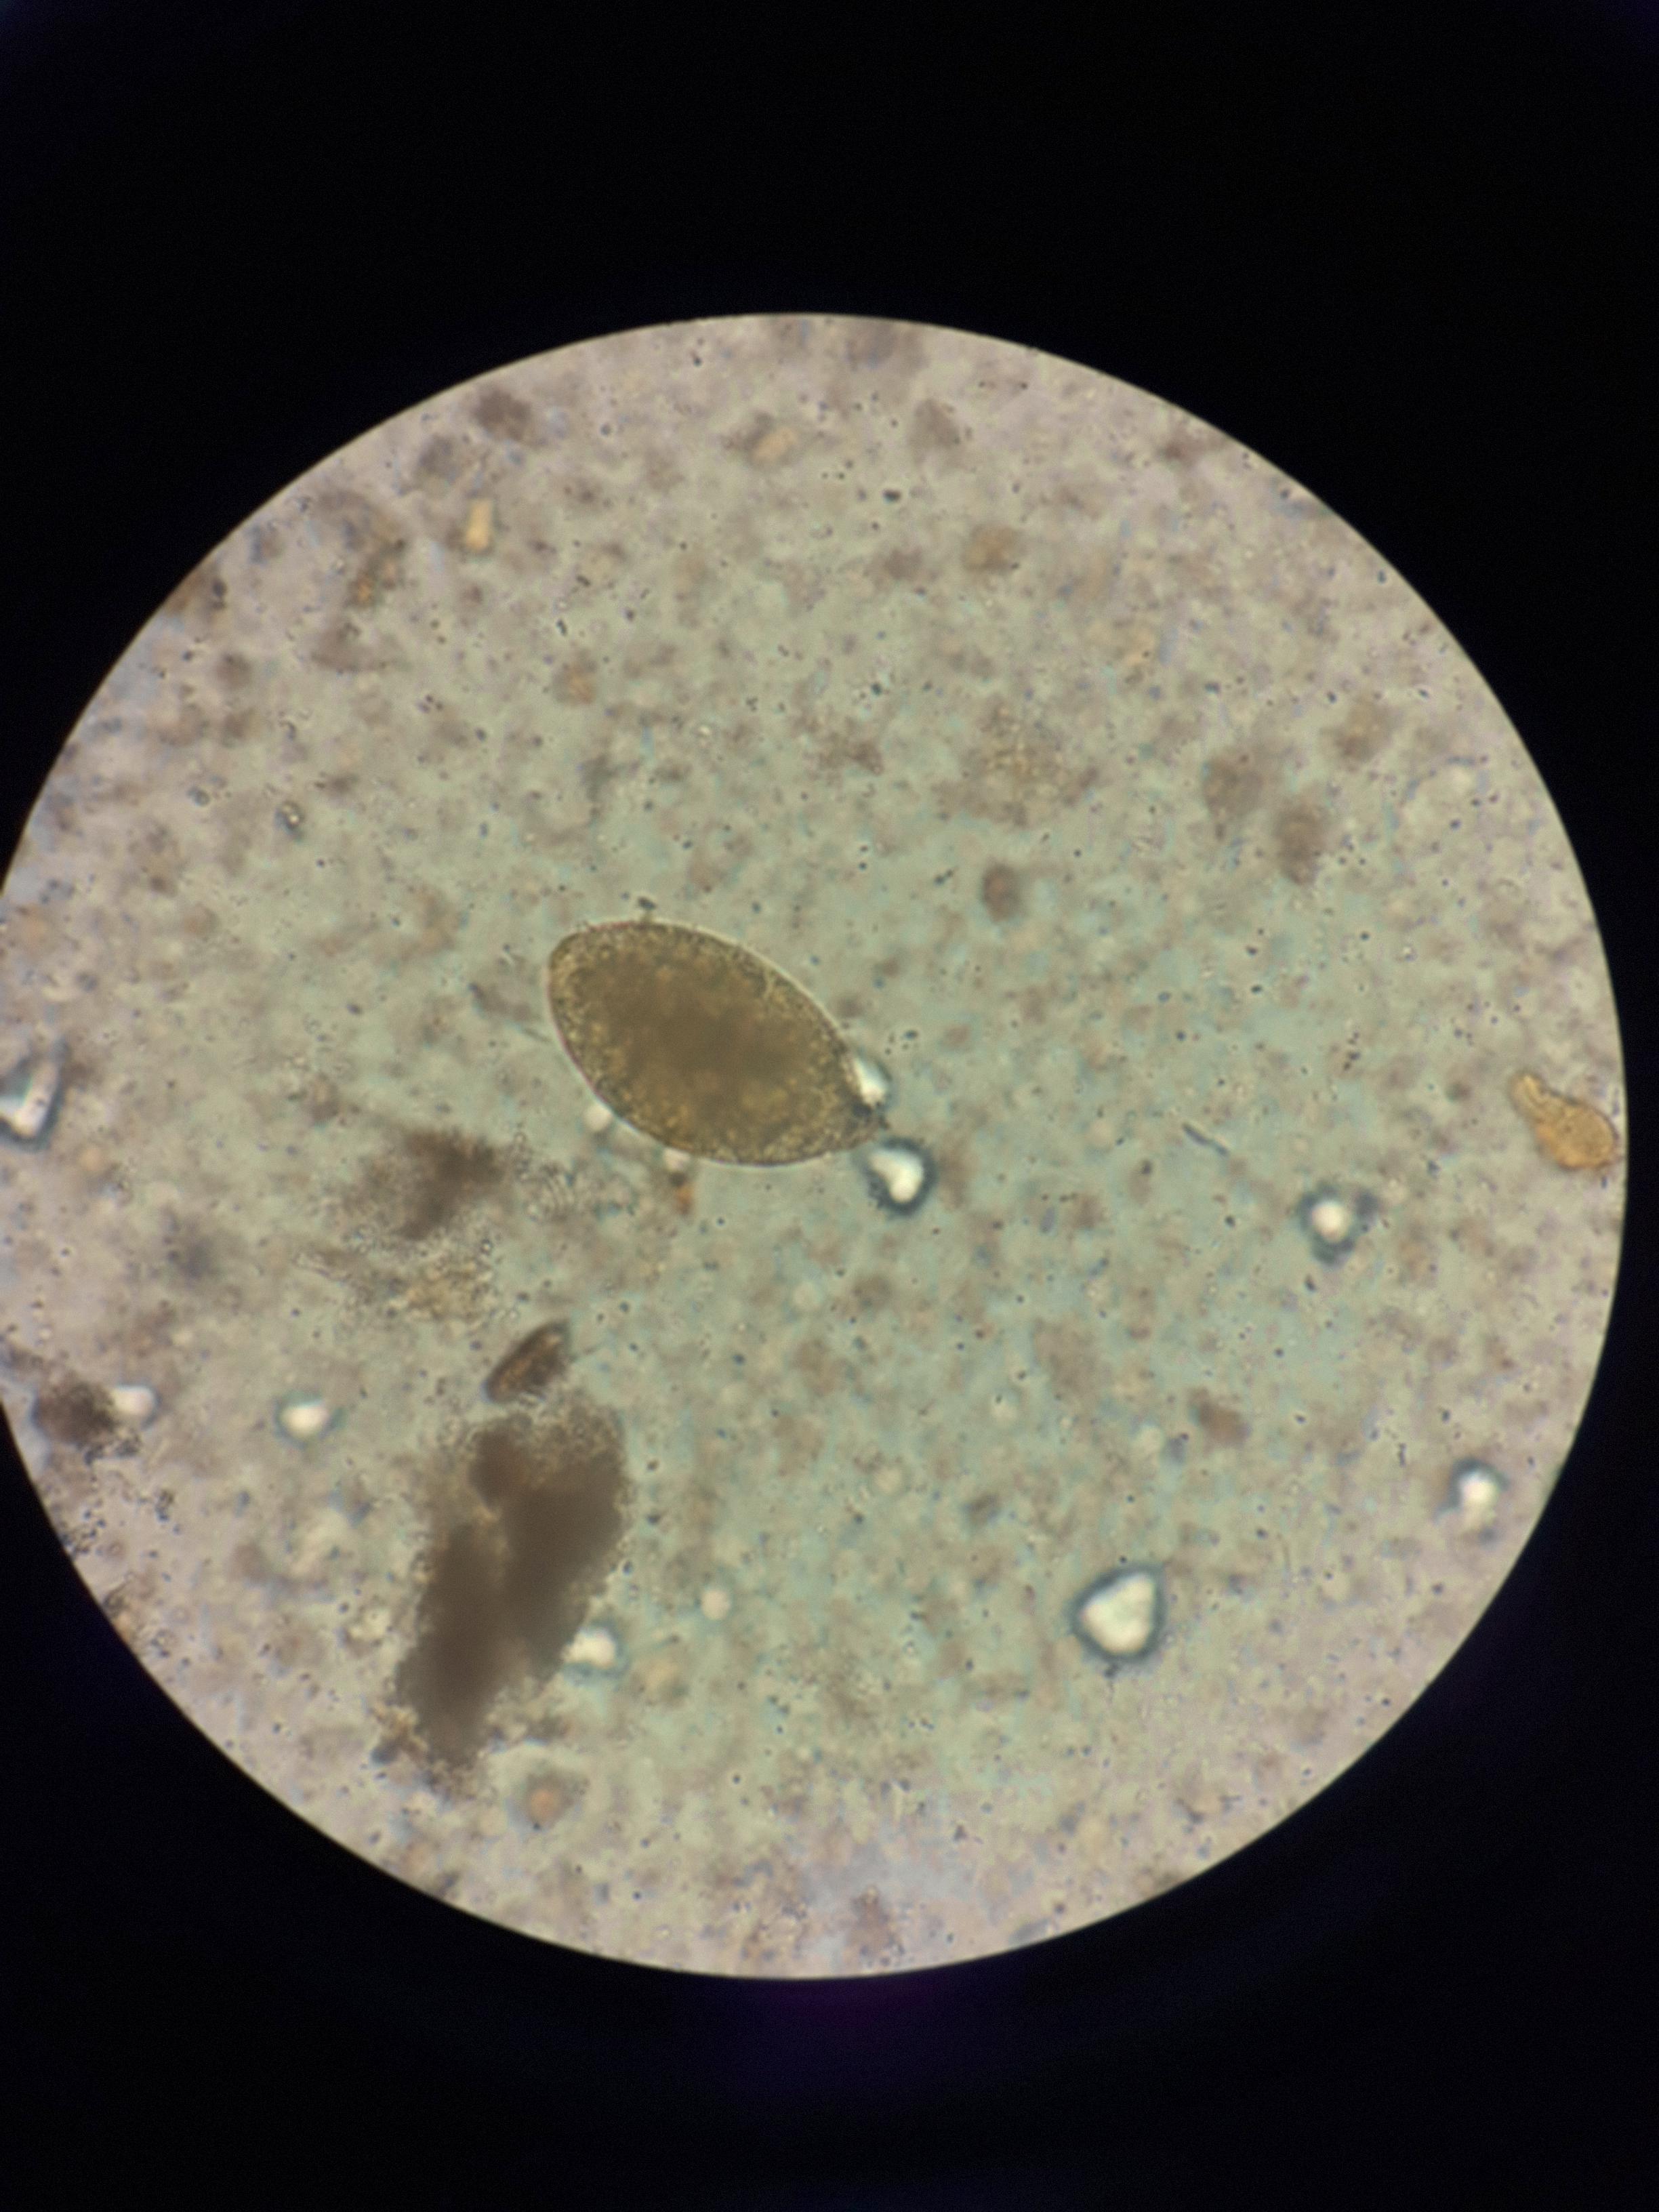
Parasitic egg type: Fasciolopsis buski